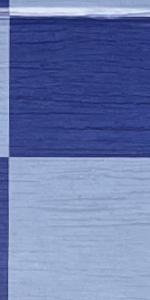
Label: Empty